Question: I have been looking for some type of tutorial or suggestion on how to create light grey angled lines to fill a UIView that I can use as a background to another UIView.
This is an example of the type of look I am aiming for.

I am just not sure where to start.
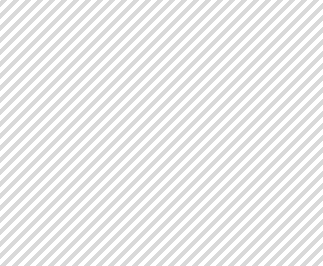
Answer: The easiest way would be to use CoreImage. There's actually a filter made just for that purpose.
This code produces a 'UIImage' with the exact pattern that you're aiming for. You can just put it on a 'UIImageView':
'''
CIFilter* stripesFilter = [CIFilter filterWithName:@"CIStripesGenerator"];
[stripesFilter setValue: [CIColor colorWithRed:0.85 green:0.85 blue:0.85 alpha:1.0] forKey:@"inputColor0"];
[stripesFilter setValue: [CIColor colorWithRed:1.0 green:1.0 blue:1.0 alpha:1.0] forKey:@"inputColor1"];
[stripesFilter setValue: [NSNumber numberWithFloat:4.0] forKey:@"inputWidth"];
NSValue *rotation = [NSValue valueWithCGAffineTransform:CGAffineTransformMakeRotation(-45.0f / 180.0f * M_PI)];
CIFilter *transformFilter = [CIFilter filterWithName:@"CIAffineTransform" keysAndValues:kCIInputImageKey, stripesFilter.outputImage, @"inputTransform", rotation, nil];
CIContext *context = [CIContext contextWithOptions:@{kCIContextUseSoftwareRenderer : @NO}];
CGImageRef cgImage = [context createCGImage:transformFilter.outputImage fromRect:CGRectMake(0, 0, 300, 300)];
UIImage *angledStripesImage = [UIImage imageWithCGImage:cgImage];
CGImageRelease(cgImage);
'''
To use this code you'll also need to link CoreImage.framework with your target.